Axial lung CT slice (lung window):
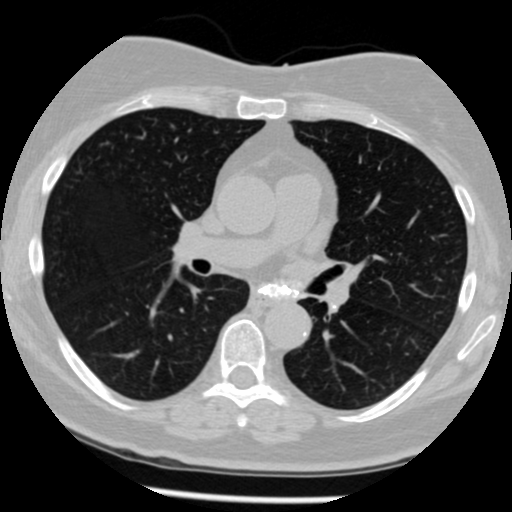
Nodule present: no